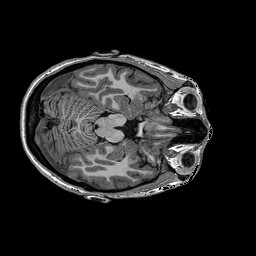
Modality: T1w
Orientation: coronal
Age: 31
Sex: female